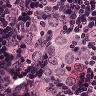
Metastatic tissue present: yes